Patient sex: M
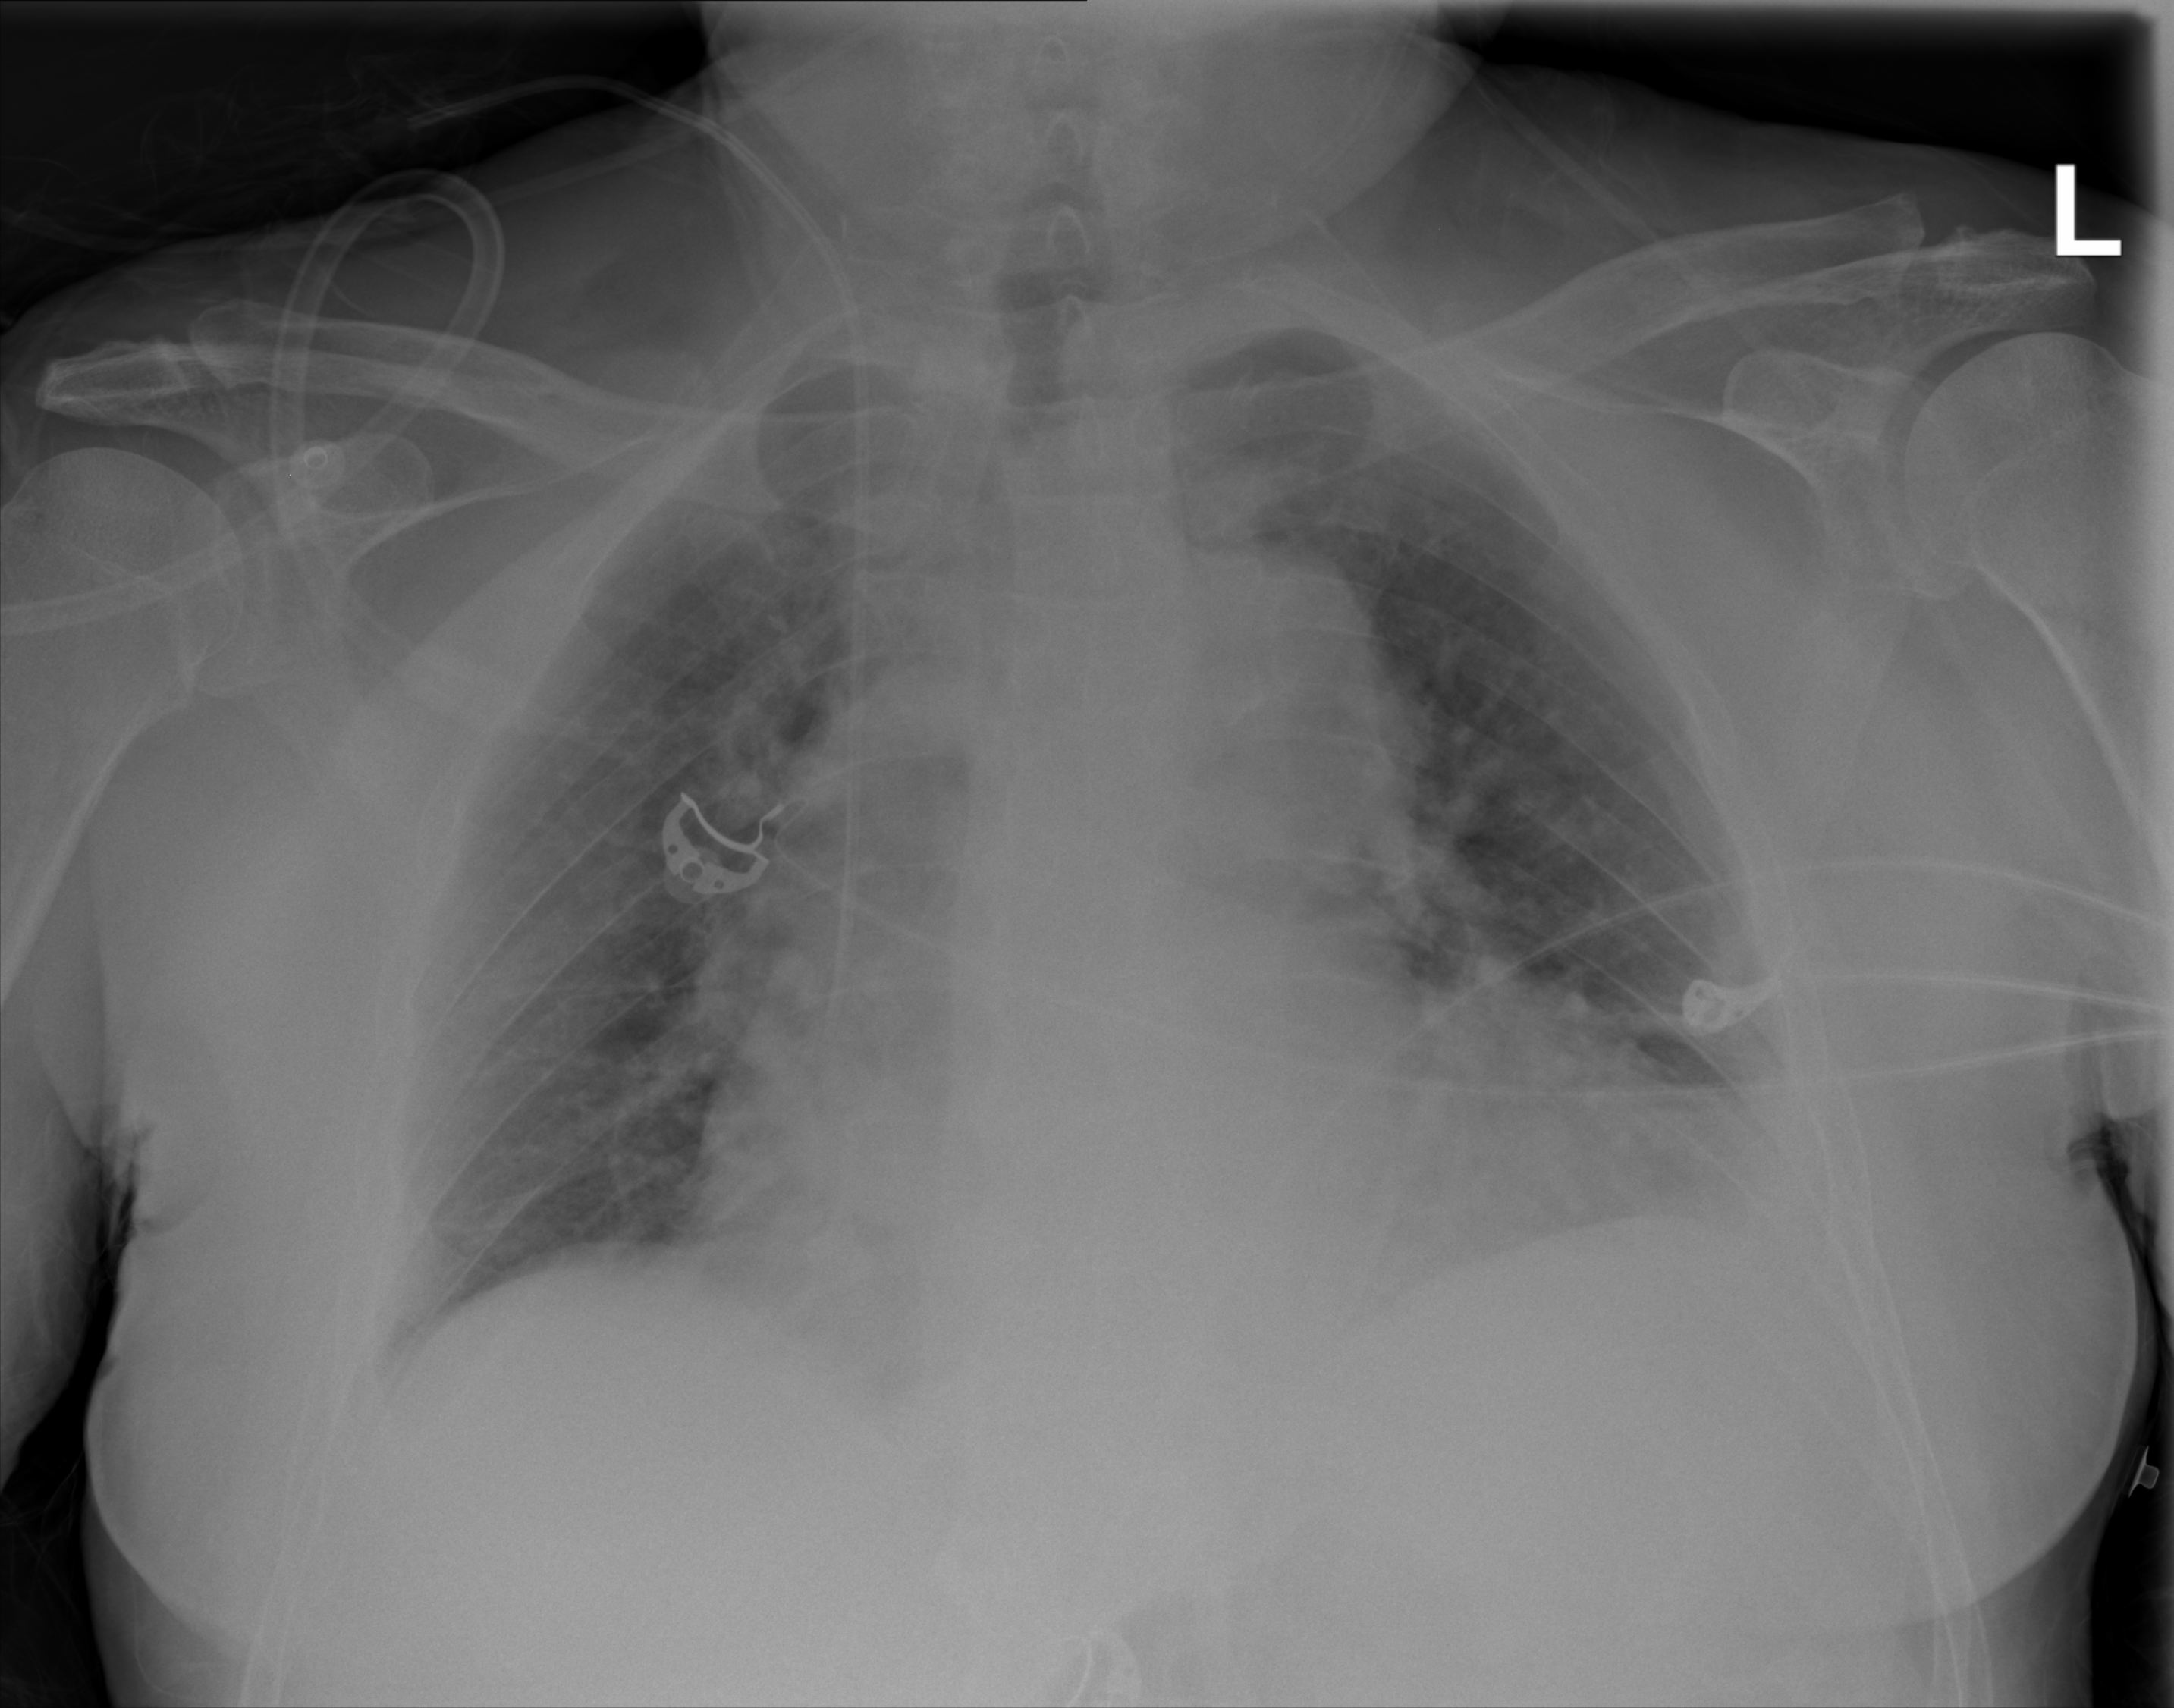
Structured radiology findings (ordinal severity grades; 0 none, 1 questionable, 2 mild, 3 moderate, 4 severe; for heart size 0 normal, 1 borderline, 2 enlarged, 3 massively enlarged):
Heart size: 2
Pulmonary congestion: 2
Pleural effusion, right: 1
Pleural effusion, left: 2
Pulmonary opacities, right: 0
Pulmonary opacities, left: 0
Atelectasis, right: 0
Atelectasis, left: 2